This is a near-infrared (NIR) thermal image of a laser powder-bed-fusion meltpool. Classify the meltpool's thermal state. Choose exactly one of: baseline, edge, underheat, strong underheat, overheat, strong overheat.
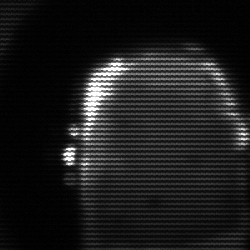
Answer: baseline